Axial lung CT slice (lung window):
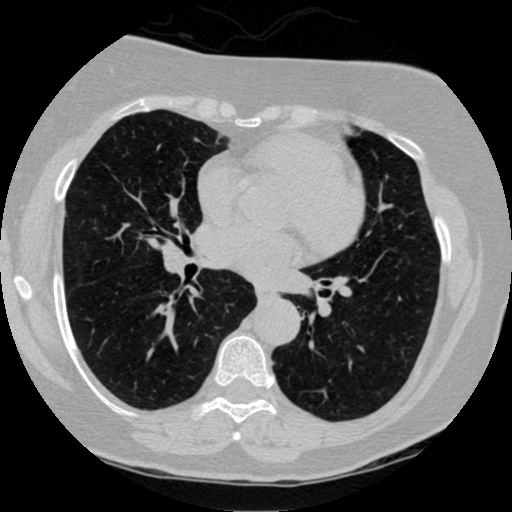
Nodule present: no